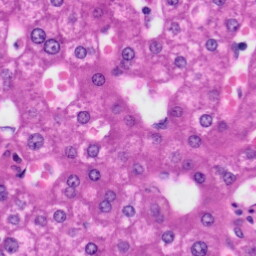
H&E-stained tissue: Liver